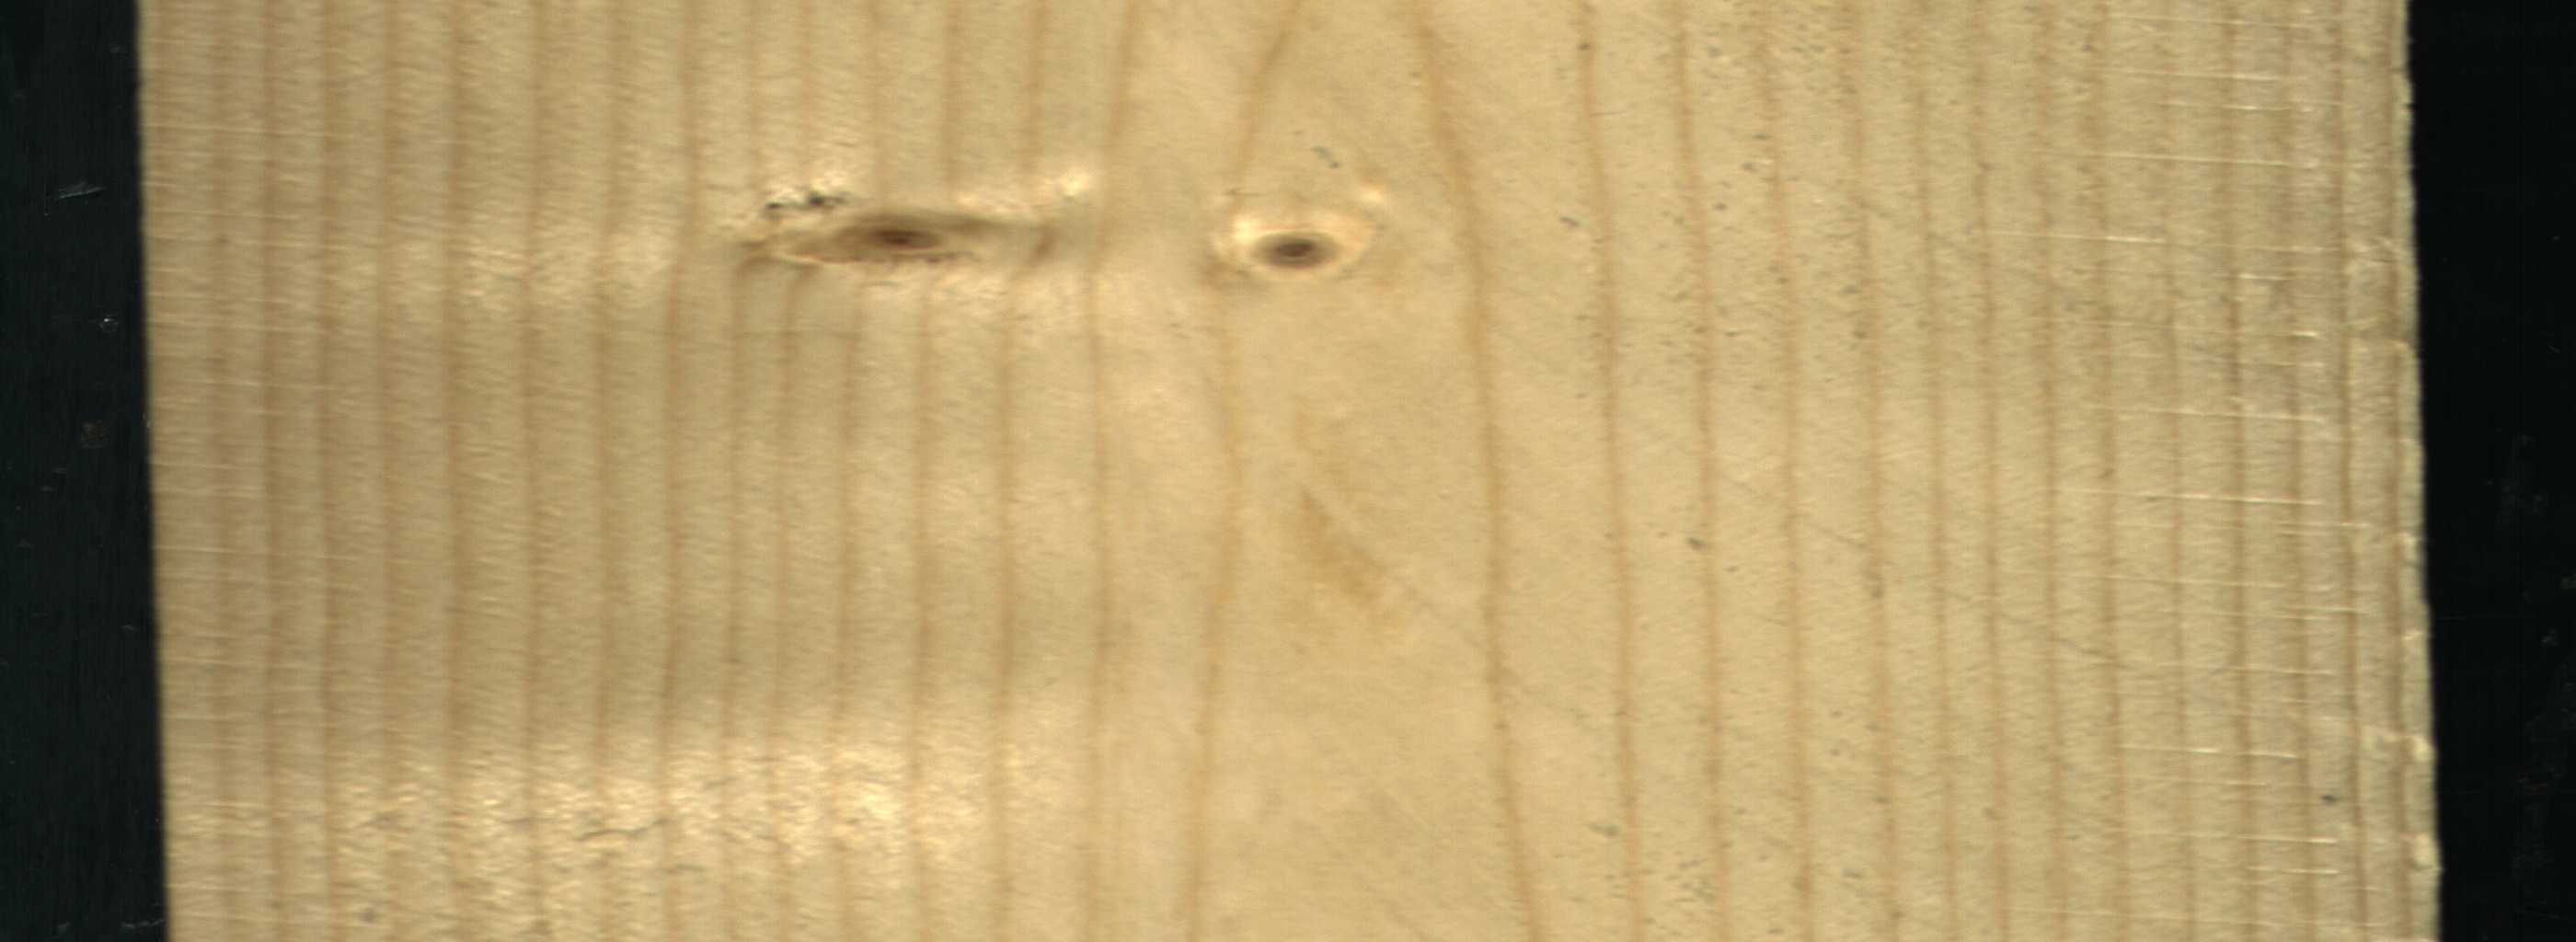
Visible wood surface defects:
Live_Knot
Live_Knot